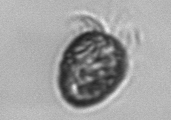
Label: Ciliophora